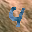
Label: 4